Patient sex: F
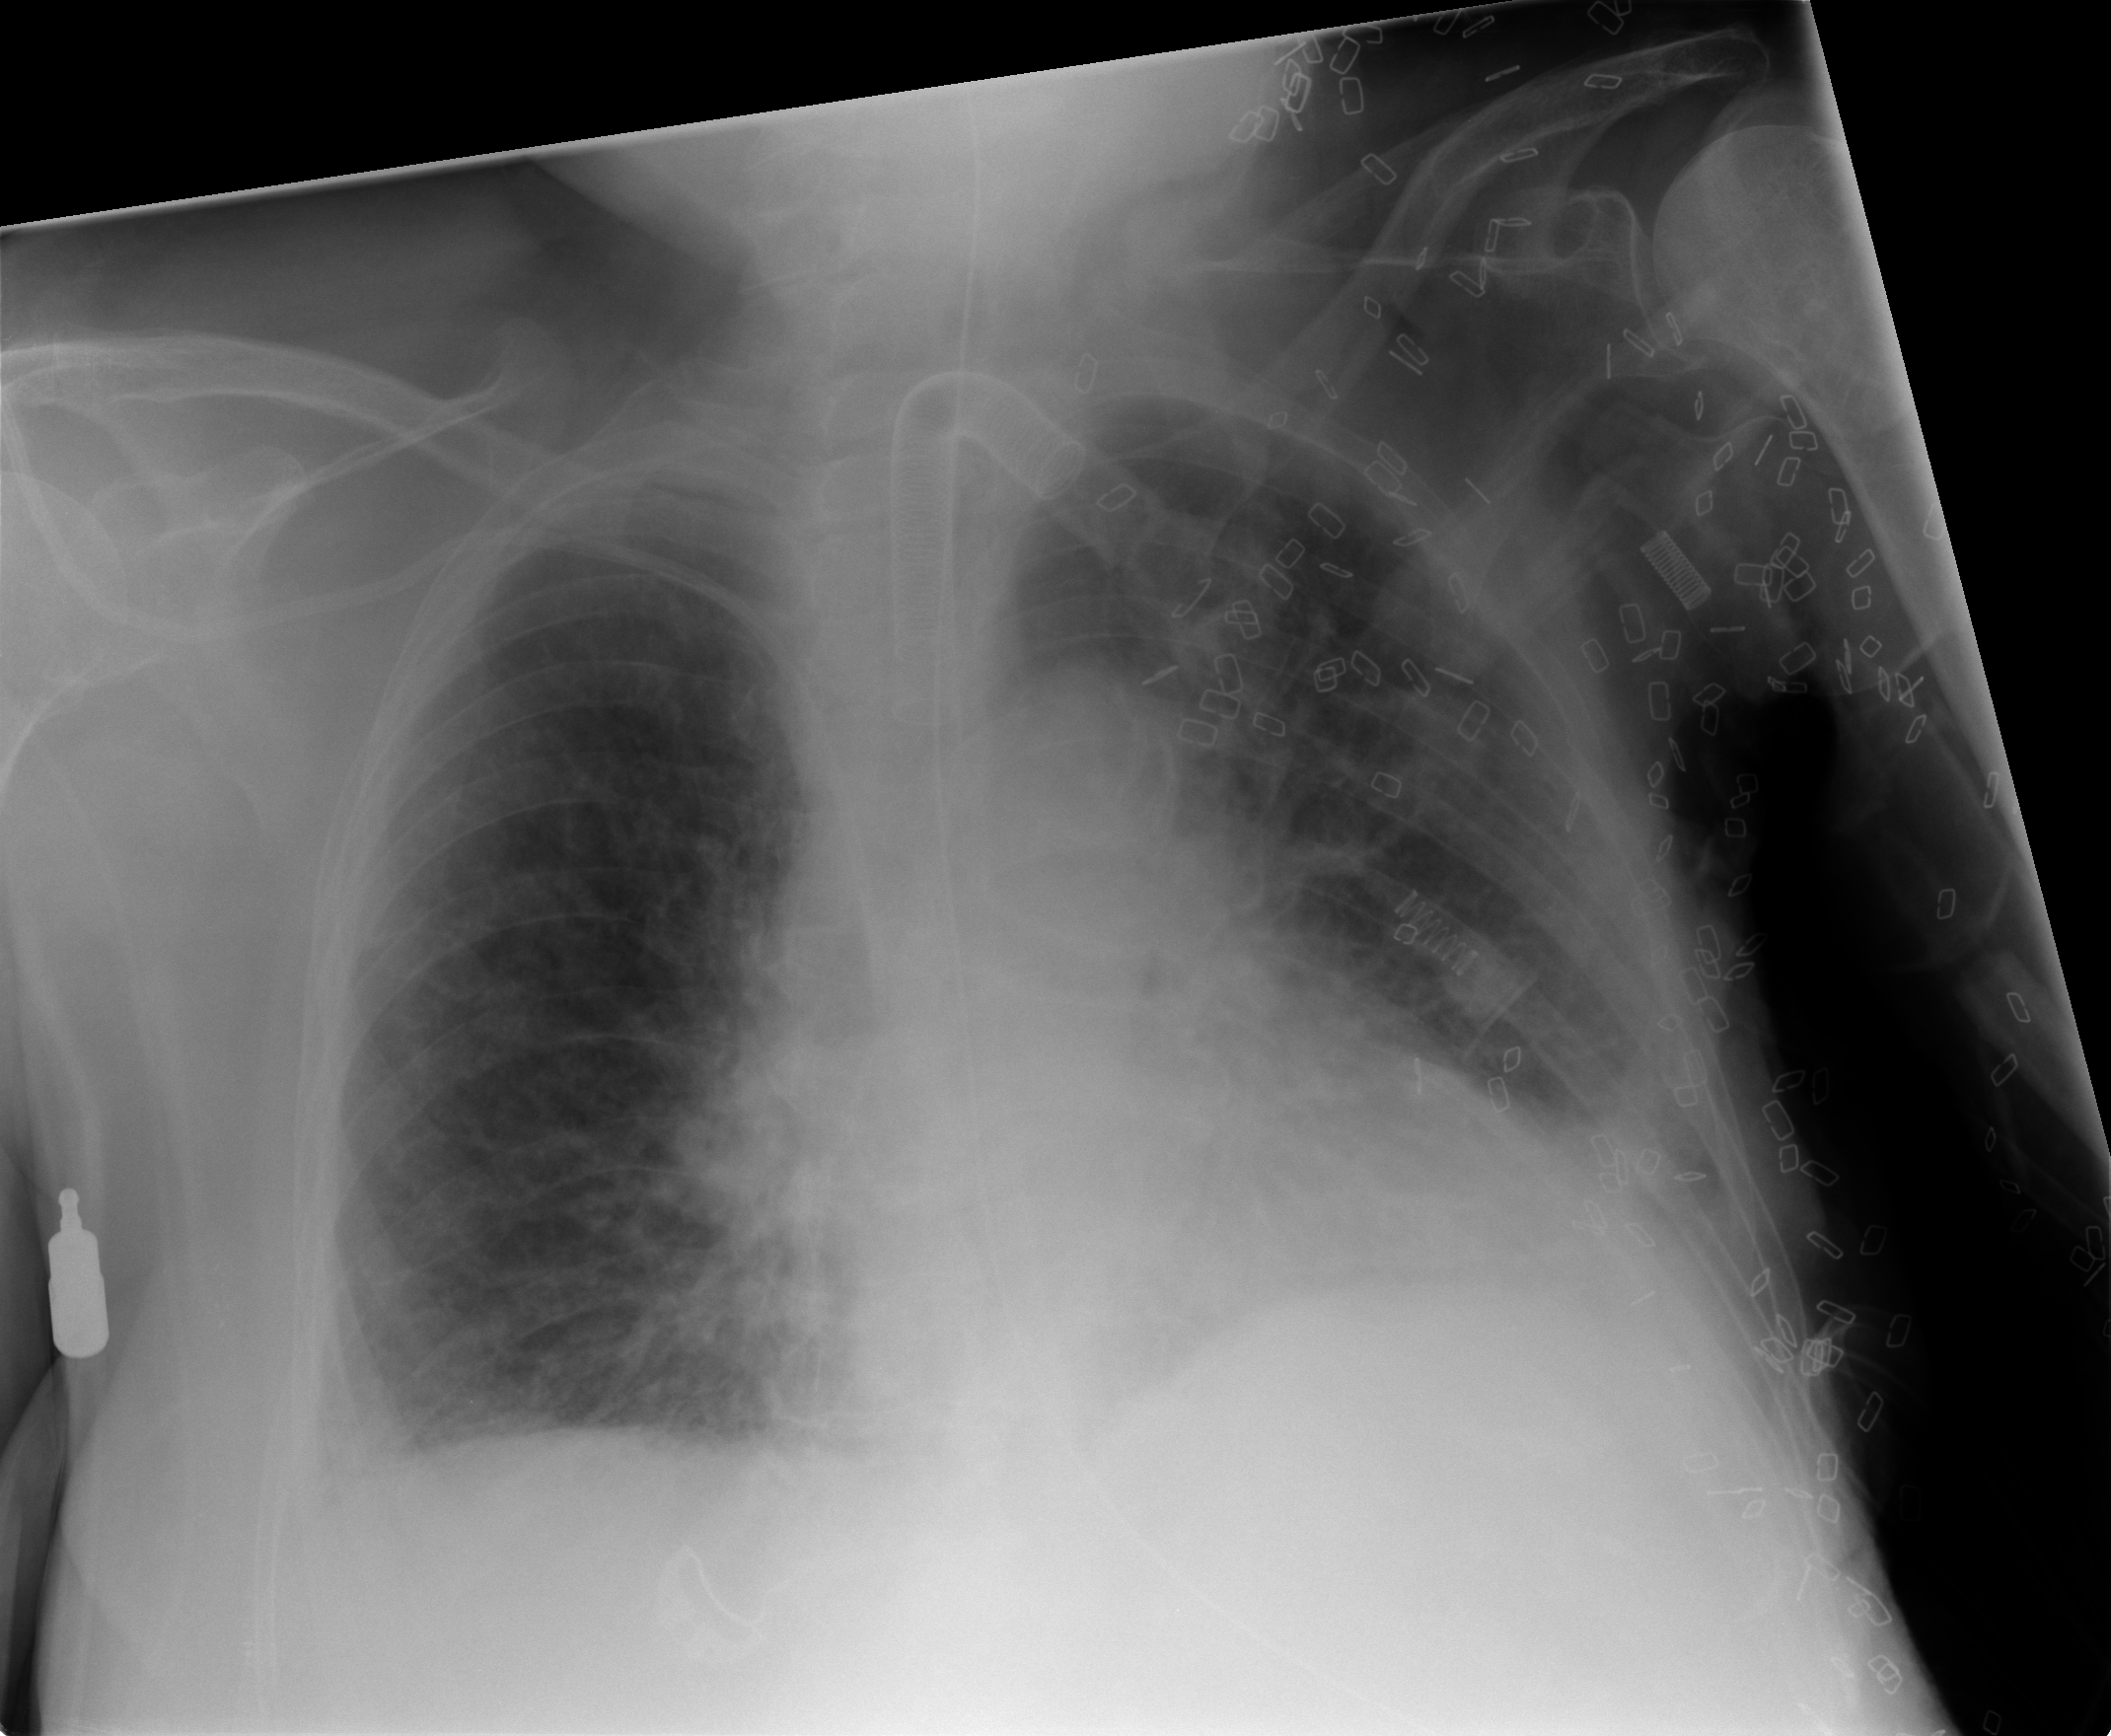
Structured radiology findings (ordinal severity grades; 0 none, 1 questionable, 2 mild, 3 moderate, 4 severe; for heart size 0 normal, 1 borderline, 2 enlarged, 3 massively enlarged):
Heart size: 2
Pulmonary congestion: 2
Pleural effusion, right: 2
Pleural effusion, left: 2
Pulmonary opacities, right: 0
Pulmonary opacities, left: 0
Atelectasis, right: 2
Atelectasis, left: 2